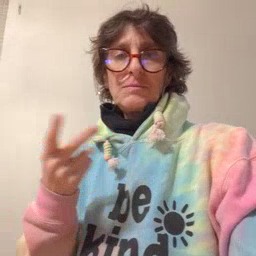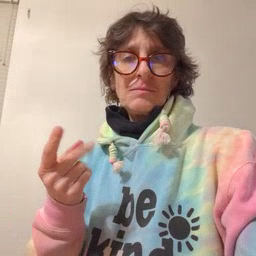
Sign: puppy